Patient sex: F
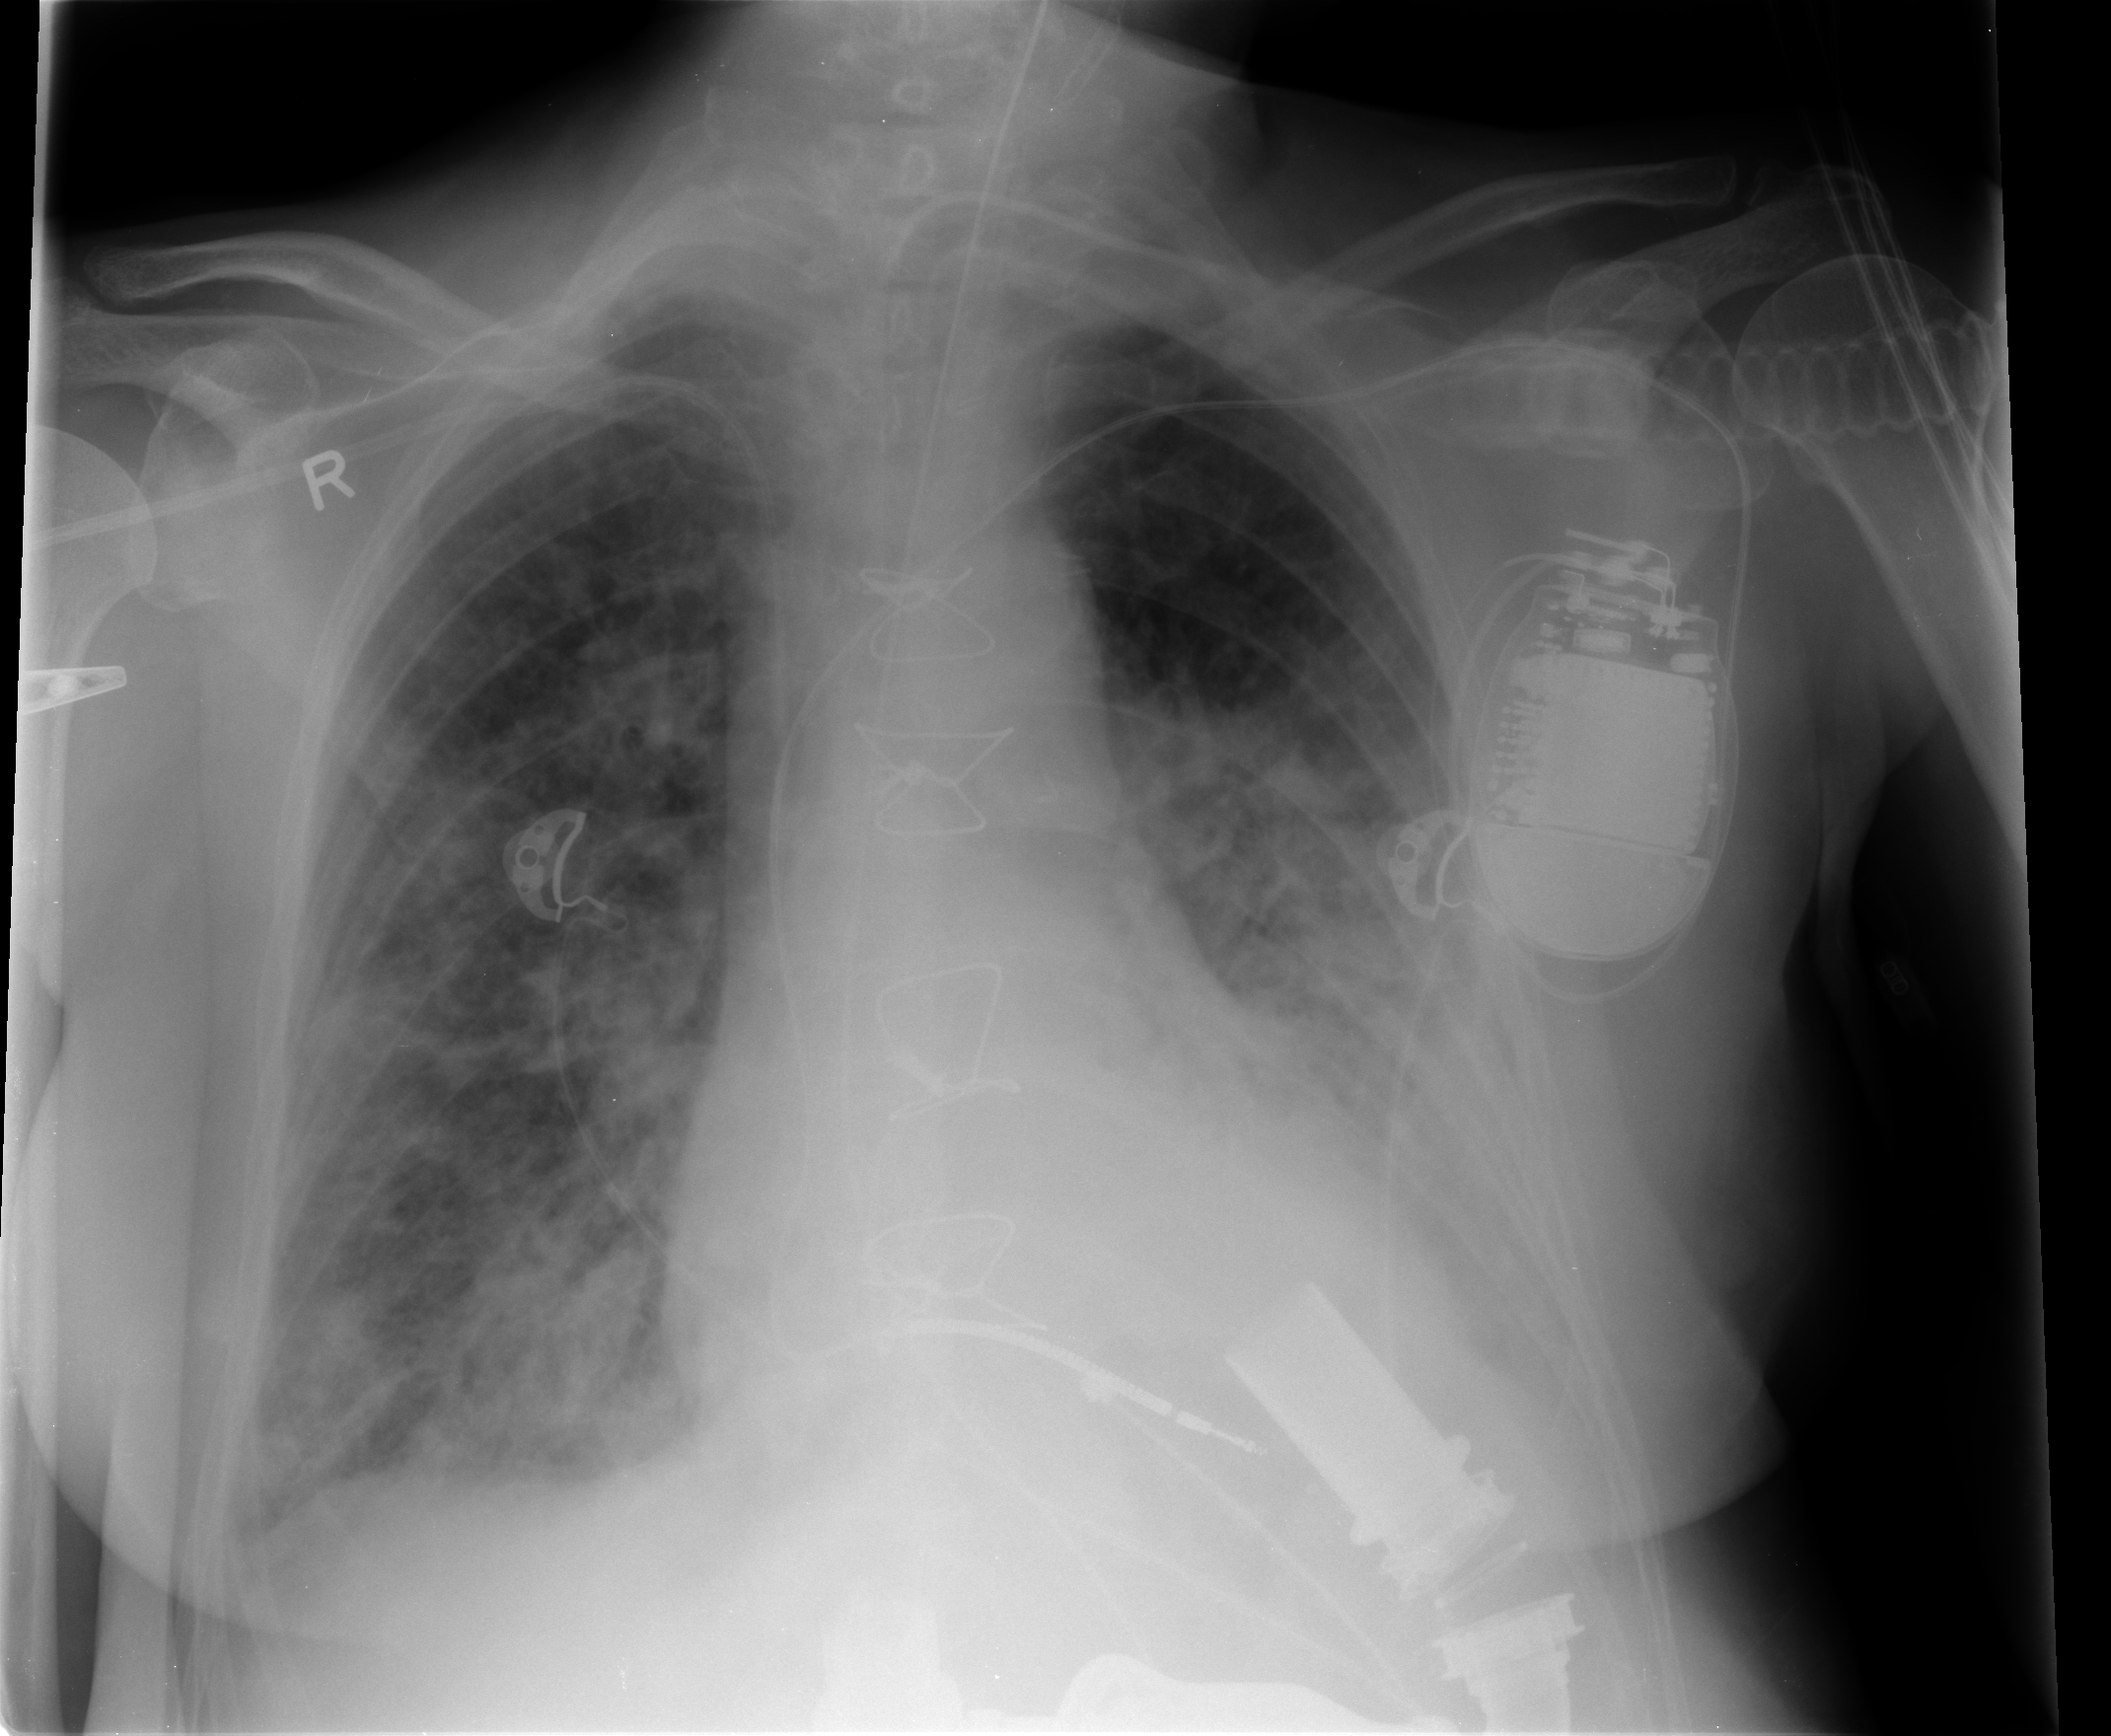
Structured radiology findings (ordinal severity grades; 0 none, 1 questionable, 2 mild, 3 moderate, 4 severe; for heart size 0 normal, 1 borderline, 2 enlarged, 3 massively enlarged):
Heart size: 0
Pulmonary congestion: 2
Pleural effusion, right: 0
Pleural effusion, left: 3
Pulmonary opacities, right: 3
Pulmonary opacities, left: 3
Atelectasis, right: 2
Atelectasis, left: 2